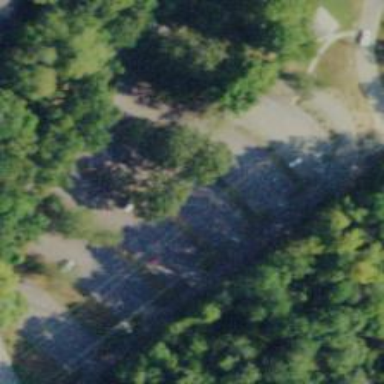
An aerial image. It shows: Parking area with asphalt surface.